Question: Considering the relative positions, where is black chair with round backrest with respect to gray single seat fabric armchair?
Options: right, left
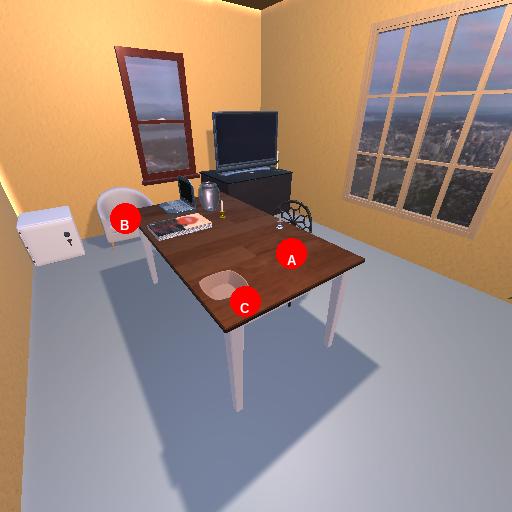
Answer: right